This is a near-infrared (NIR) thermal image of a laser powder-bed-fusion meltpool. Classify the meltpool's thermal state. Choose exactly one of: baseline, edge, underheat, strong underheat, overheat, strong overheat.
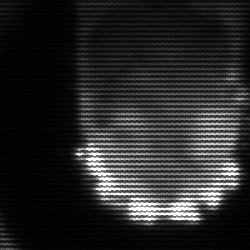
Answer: baseline